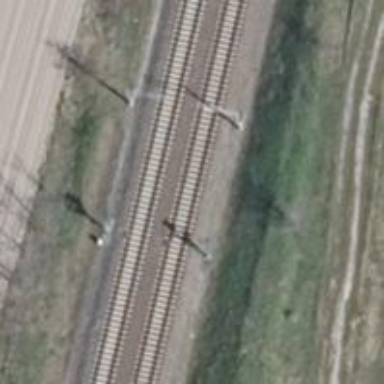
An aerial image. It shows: Signal light at railway crossing.